Question: I have am repeating the elements of two arrays with two separate 'ng-repeat's. The elements of the first array are labels that correspond to a stat from the second array. I would like to display them in the same table so that the cells take up the widths of the elements from the first array are aligned with those from the second. Here is my attempt:
'''
<table>
<tbody ng-repeat="data in pTab track by $index" class="headerWrapper" ng-if="modelIsActive2( data, $index)">
<tr class="specHeaders" ng-repeat="headers in data.modelHeaders" ng-if="!$last">
<td class="specs2">{{headers}}</td>
</tr>
</tbody>
<tbody ng-repeat="data in pTab track by $index" class="specsWrapper" ng-if="modelIsActive2(data, $index)">
<tr class="specsWrapper" ng-repeat="modelArrays in data.modelData" ng-if="modelIsActive(modelArrays, $index)">
<td class="specNumbers" ng-repeat="mod in modelArrays track by $index" ng-if="!$last">
<p class="specValues2">{{mod}}</p>
</td>
</tr>
</tbody>
</table>
'''
However, this doesn't appear to format them like a table with aligned columns. Here is my output:

I removed also removed all classes in case the CSS was affecting the alignment but that didn't help. I'm guessing it's something to do with my multiple repeats?
How can I align these rows properly?
I also tried with a '<theader>' tag in place of the first '<tbody>' tag.
Thank you very much for your time.
EDIT:
Trying przno's method. I need these nested repeats to get to the content I want. Not sure how to make this work:
'''
<table>
<tr>
<div ng-repeat="data in pTab track by $index" class="headerWrapper" ng-if="modelIsActive2( data, $index)">
<div class="specHeaders" ng-repeat="headers in data.modelHeaders" ng-if="!$last">
<th class="specs2">{{headers}}</th>
</div>
</div>
</tr>
<tr>
<div ng-repeat="data in pTab track by $index" class="specsWrapper" ng-if="modelIsActive2(data, $index)">
<div class="specsWrapper" ng-repeat="modelArrays in data.modelData" ng-if="modelIsActive(modelArrays, $index)">
<div class="specNumbers" ng-repeat="mod in modelArrays track by $index" ng-if="!$last">
<td class="specValues2">{{mod}}</td>
</div>
</div>
</div>
</tr>
</table>
'''
Here is a simplified version of my issue in a plunker:
<URL>
Here's how the data used in the example looks like:
'''
$scope.pTab = {
data: {
modelHeaders: ["specHeader1", "specHeader2", "specHeader3", "specHeader4"],
modelData: {
modelArray: ["spec1", "spec2", "spec3", "spec4"]
}
}
};
'''
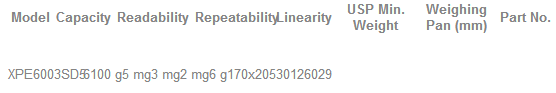
Answer: Take a look at this plnkr, I think it's showing what you want.
<URL>
html:
'''
<div ng-repeat="data in pTab">
<table>
<thead>
<tr>
<th ng-repeat="headers in data.modelHeaders">{{headers}}</th>
</tr>
</thead>
<tbody>
<tr ng-repeat="modelArrays in data.modelData">
<td ng-repeat="specs in modelArrays">{{specs}}</td>
</tr>
</tbody>
</table>
</div>
'''